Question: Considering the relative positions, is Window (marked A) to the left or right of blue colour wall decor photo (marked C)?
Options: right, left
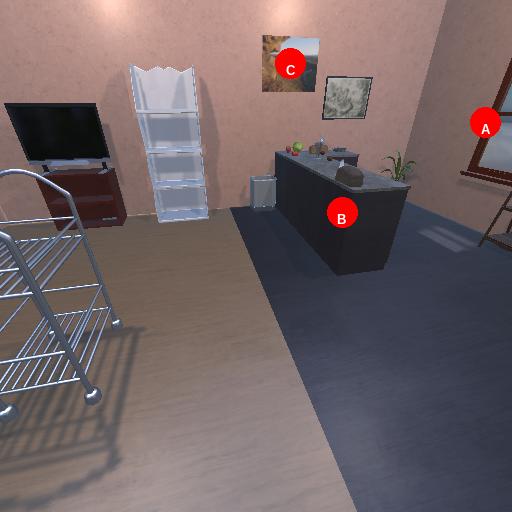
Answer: right